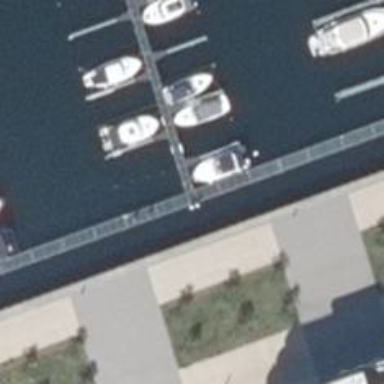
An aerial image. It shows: Man-made pier.